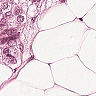
Metastatic tissue present: yes